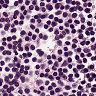
Metastatic tissue present: no